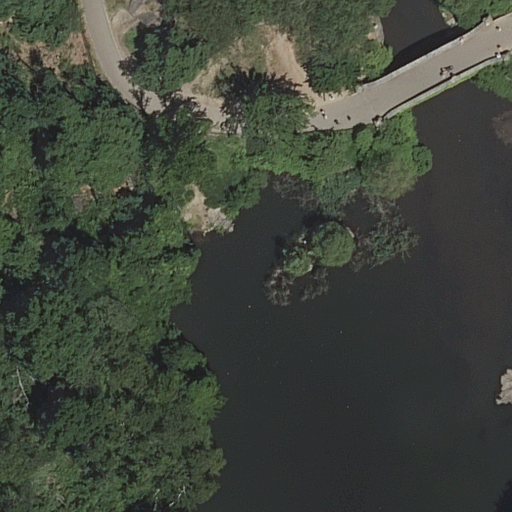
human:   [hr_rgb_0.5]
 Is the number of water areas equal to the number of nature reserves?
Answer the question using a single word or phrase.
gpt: yes

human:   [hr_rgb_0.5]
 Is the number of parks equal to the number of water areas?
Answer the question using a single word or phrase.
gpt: yes

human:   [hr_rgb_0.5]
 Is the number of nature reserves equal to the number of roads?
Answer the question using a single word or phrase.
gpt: no

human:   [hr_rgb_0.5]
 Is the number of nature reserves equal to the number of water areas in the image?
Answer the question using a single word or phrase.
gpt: yes

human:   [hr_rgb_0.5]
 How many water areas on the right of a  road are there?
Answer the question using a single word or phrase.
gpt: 0

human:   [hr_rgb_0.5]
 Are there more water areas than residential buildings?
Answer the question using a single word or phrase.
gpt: yes

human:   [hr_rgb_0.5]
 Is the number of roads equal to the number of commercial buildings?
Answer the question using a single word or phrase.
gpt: no

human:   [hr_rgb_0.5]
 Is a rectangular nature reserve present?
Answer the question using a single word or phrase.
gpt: yes

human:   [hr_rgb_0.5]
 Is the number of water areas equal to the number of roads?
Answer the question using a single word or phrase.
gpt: no

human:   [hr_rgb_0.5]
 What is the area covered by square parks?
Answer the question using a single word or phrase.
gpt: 0m2

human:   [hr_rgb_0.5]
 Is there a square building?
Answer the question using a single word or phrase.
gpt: no

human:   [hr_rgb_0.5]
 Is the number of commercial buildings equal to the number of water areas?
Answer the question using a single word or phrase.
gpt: no

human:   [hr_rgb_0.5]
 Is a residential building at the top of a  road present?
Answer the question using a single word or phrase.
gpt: no

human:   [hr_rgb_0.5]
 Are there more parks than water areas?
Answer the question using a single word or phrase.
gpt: no

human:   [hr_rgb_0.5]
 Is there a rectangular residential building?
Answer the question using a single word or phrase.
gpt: no

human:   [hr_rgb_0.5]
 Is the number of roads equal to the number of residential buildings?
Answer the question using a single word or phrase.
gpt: no

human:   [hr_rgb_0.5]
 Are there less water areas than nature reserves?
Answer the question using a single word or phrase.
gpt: no

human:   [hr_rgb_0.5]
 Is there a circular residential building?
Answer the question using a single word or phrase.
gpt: no

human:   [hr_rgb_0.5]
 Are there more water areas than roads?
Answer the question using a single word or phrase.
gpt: no

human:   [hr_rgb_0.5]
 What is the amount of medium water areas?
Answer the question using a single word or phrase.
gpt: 0

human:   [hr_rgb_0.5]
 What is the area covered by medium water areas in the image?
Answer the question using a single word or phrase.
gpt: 0m2

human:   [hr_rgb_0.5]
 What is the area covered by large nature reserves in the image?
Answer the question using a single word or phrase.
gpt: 0m2

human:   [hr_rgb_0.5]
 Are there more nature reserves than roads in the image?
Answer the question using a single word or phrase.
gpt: no

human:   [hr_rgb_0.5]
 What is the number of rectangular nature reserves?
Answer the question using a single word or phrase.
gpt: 1

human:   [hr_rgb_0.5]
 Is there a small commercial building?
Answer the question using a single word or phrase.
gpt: no

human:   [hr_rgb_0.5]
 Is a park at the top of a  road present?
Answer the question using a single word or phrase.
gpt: yes

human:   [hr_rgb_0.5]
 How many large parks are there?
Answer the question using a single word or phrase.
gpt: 1

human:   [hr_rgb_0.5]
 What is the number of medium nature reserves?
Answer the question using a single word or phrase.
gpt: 1

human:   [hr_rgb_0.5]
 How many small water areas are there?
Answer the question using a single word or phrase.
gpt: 0

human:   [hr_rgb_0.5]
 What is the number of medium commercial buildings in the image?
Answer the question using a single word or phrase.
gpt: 0

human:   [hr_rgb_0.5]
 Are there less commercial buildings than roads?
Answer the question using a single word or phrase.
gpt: yes

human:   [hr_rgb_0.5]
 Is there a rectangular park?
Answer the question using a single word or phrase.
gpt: yes

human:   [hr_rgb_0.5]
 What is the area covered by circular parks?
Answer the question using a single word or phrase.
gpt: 0m2

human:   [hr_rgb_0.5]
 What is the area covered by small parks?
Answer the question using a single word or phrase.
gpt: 0m2

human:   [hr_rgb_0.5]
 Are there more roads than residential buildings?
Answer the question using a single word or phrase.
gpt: yes

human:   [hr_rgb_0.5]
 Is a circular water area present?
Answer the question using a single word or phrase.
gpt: no